Field crop: maize
Growth stage: 2
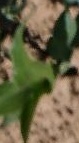
Species: maize